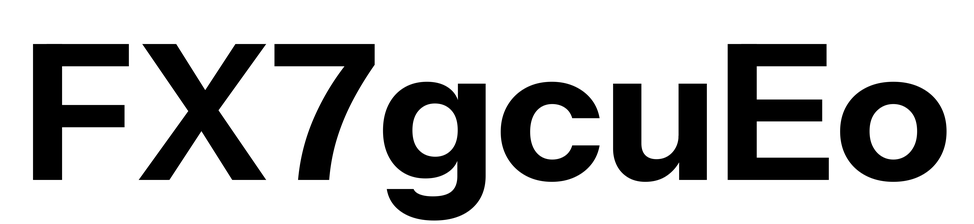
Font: InstrumentSans_Bold